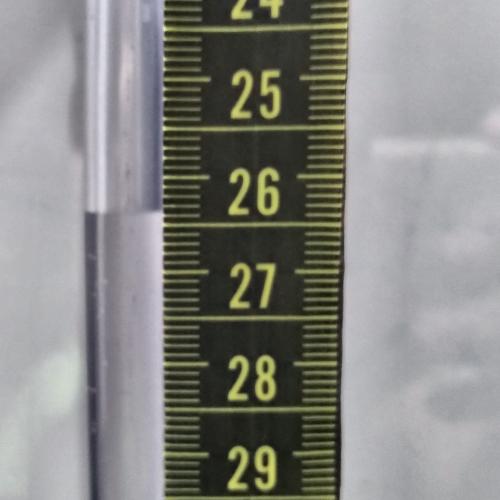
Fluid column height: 26.3 cm